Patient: sex M, age 74
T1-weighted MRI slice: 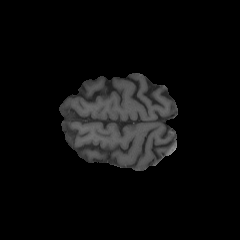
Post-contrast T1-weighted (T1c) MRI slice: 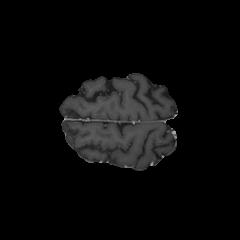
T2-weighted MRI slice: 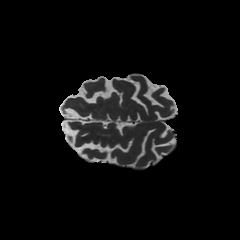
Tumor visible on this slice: no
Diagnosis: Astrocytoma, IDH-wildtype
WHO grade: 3